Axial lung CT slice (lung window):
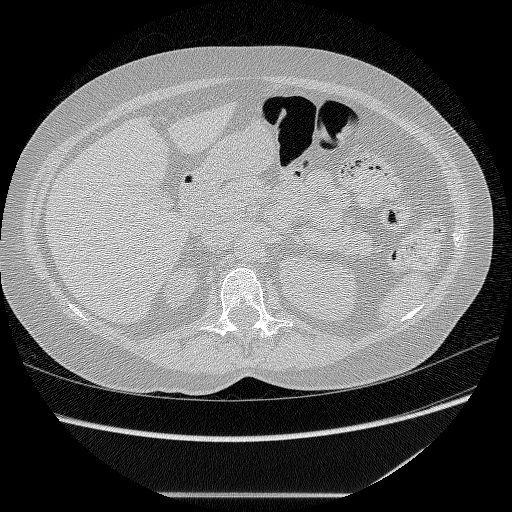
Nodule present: no